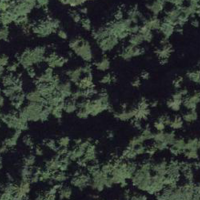
EUNIS habitat code: 43
Species observed at this site:
Volucella zonaria
Satyrium w-album